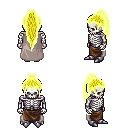
a pixel art fantasy rpg character, male body template, skeleton, gray cape, robe skirt, gold extra-long topknot hairstyle, metal boots, four views (front, back, left, right), 2x2 character sprite sheet, small pixel art, hard edges, no anti-aliasing